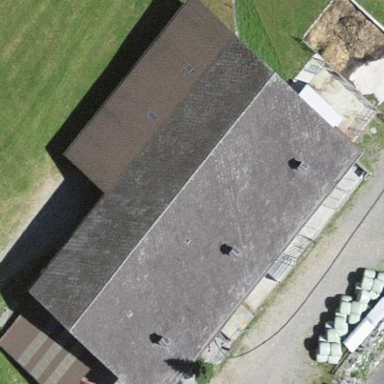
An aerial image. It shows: Rural barn.